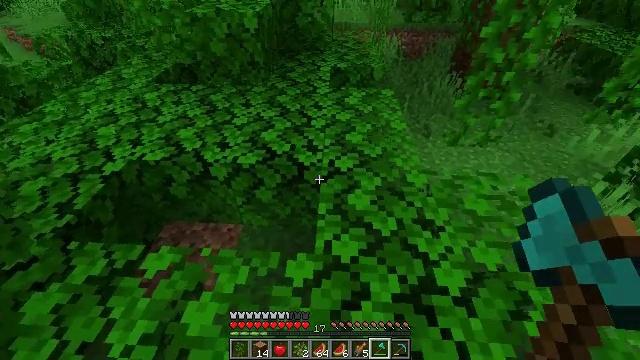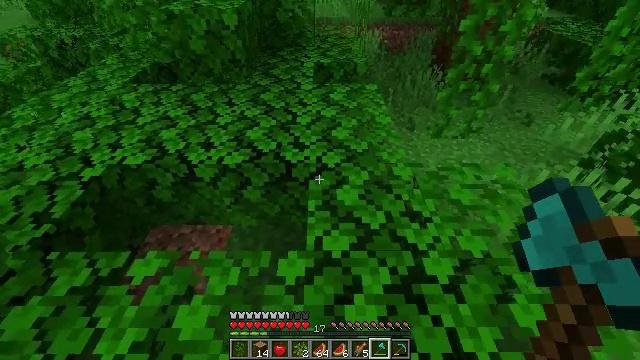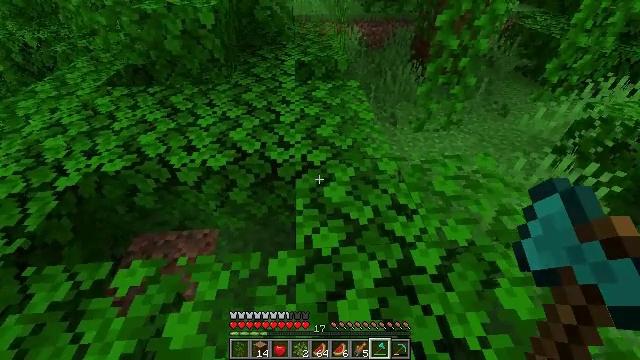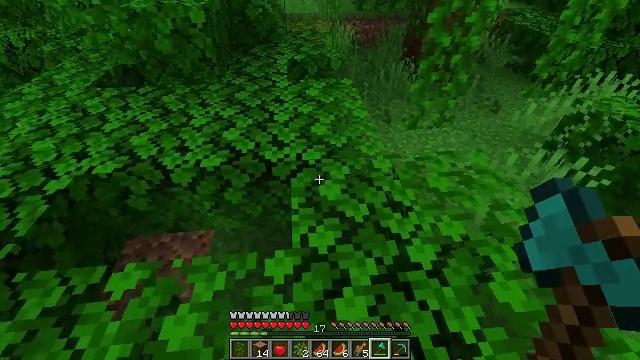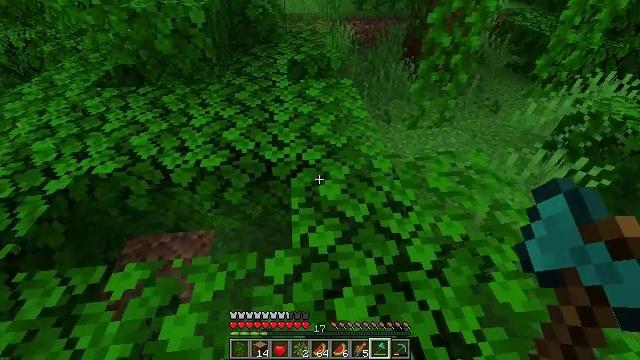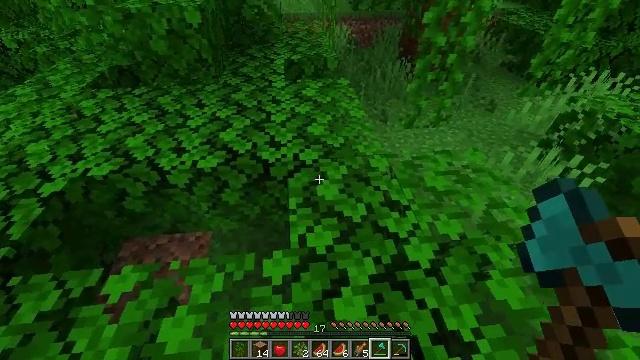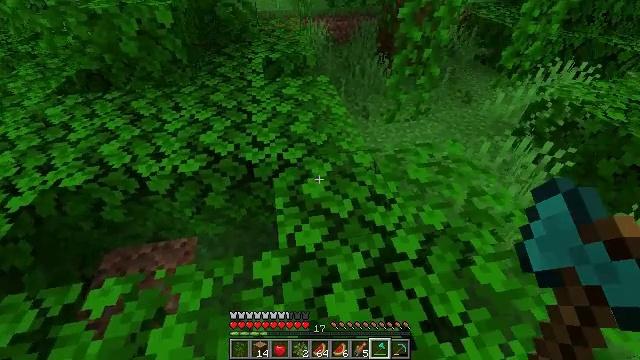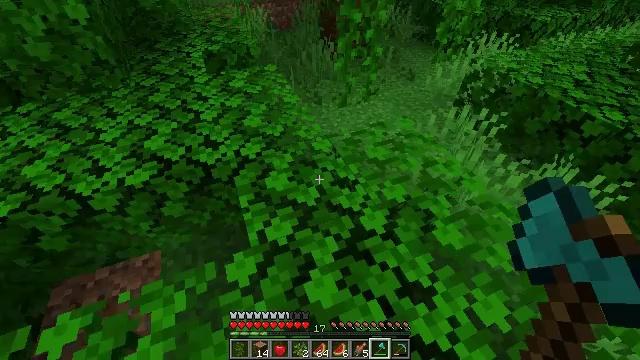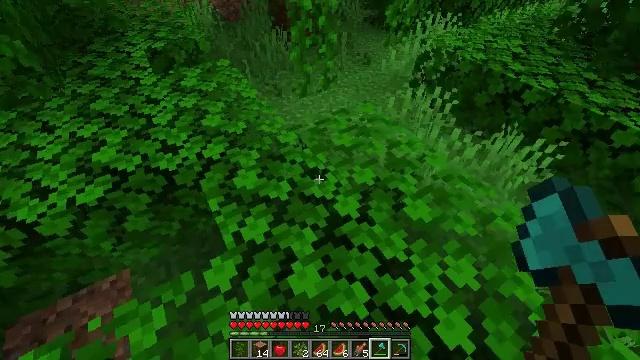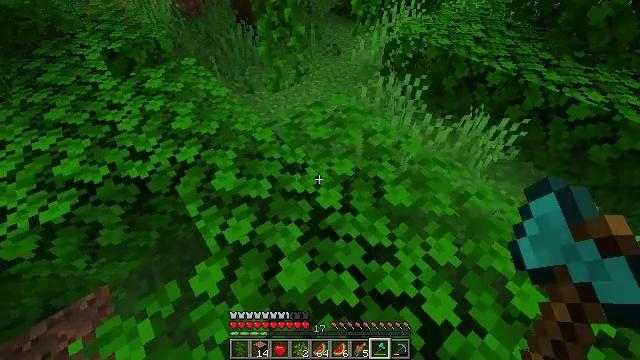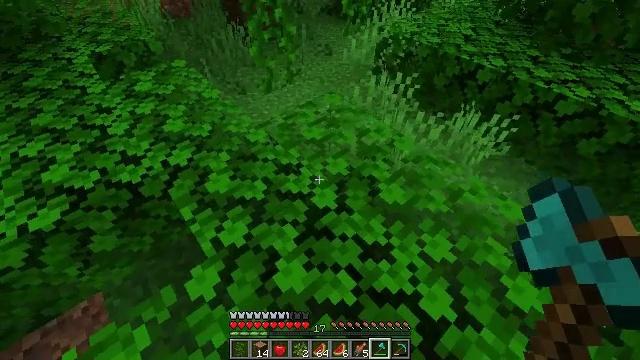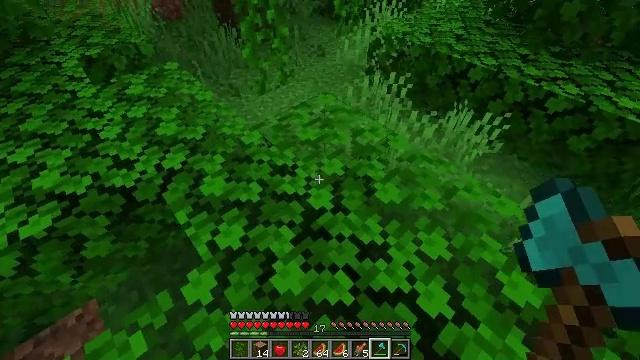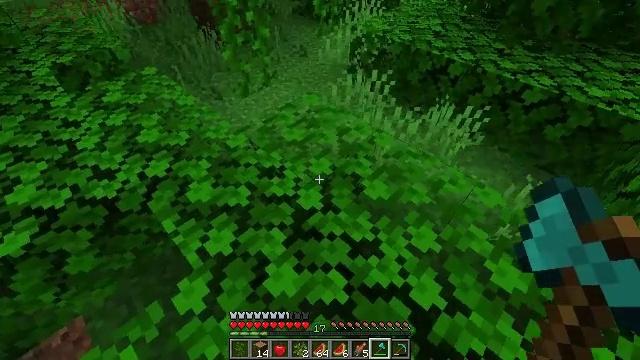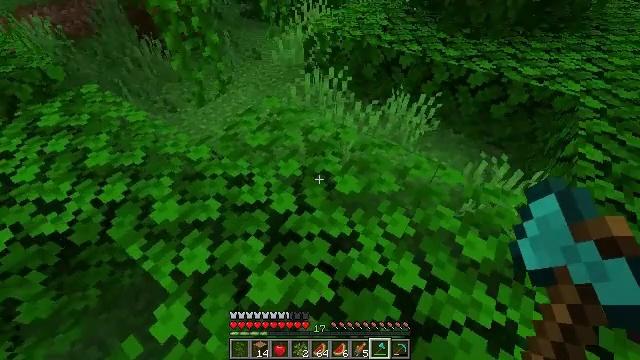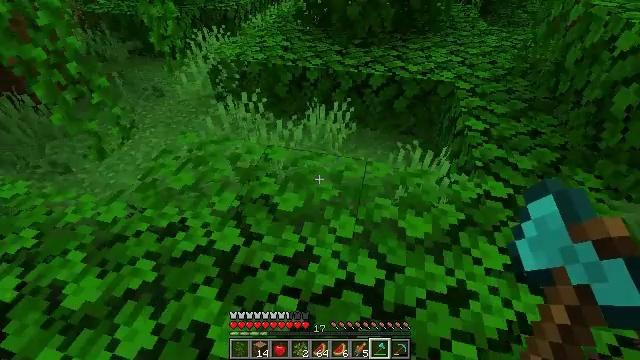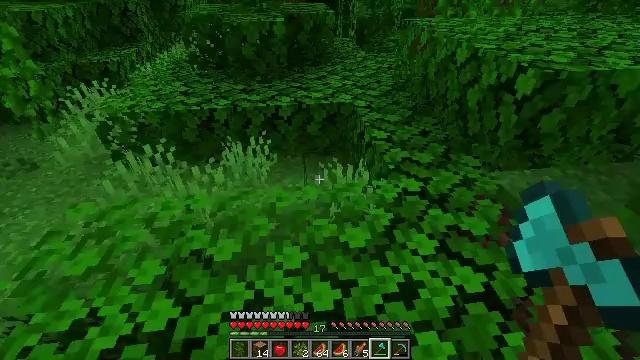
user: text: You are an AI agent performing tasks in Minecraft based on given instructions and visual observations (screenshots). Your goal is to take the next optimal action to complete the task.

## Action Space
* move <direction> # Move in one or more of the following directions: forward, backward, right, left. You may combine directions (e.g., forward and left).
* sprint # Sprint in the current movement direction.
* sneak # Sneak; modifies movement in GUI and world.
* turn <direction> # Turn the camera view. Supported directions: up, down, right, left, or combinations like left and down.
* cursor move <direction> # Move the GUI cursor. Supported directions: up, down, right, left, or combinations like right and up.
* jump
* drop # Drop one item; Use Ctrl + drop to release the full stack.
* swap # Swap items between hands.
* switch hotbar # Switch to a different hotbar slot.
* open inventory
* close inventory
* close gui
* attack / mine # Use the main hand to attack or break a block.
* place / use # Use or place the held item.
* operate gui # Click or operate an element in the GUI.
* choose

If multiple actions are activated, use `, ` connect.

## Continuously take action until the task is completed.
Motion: motion action
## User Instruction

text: Gather oak leaves by attacking.
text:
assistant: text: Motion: turn right
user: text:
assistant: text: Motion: turn right
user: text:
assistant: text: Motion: turn right
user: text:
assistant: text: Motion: no_op
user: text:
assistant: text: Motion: no_op
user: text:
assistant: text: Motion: turn right
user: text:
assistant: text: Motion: turn right and down
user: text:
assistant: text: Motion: turn right and down
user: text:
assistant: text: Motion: turn right and down
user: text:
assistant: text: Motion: turn right
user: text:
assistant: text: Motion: turn right
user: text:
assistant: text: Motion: turn right
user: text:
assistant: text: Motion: turn right
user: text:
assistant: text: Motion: turn right and up
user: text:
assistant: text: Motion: turn right and up
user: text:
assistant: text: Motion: turn right and up
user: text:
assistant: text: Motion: turn right and up
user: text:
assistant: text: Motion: turn right and up
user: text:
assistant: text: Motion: move forward, turn right and up
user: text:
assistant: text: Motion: move forward, turn right and up
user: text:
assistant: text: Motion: turn right and up
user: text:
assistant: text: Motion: turn right
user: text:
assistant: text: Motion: turn right
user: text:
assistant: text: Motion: no_op
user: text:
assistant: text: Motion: no_op
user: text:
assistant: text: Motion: move forward, attack / mine
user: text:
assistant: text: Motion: move forward, attack / mine
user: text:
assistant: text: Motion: move forward, attack / mine
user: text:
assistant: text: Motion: move forward, turn left, attack / mine
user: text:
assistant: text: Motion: move forward, turn left and down, attack / mine